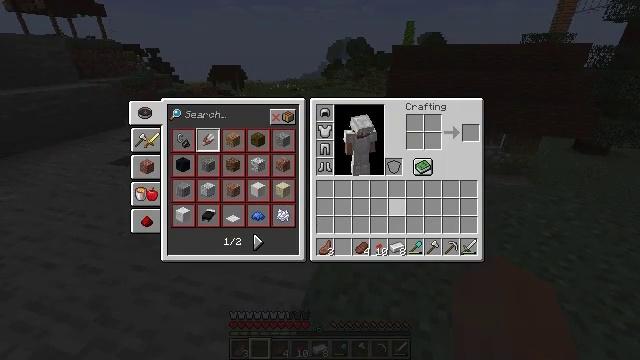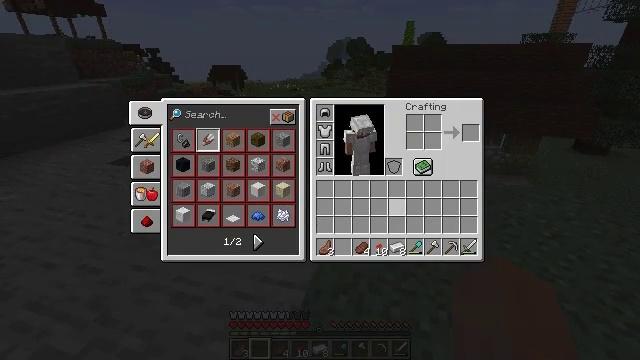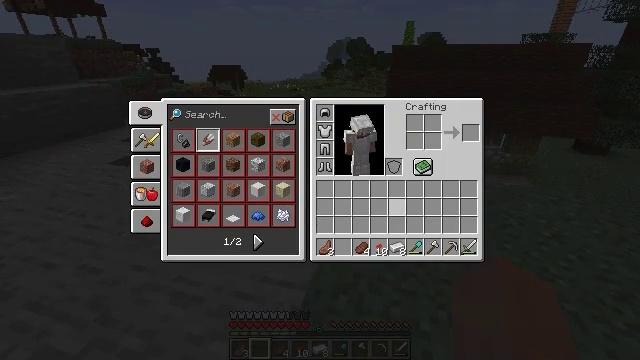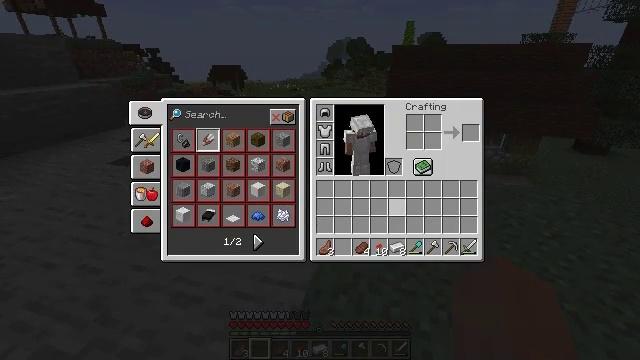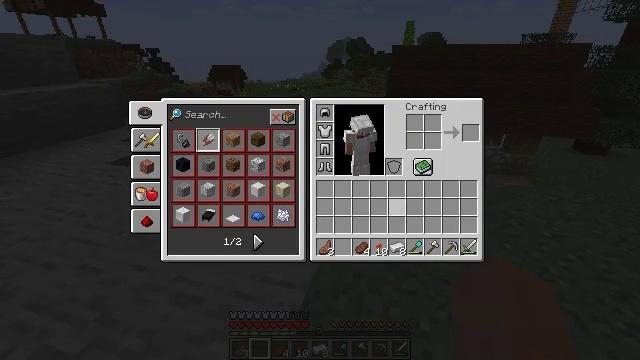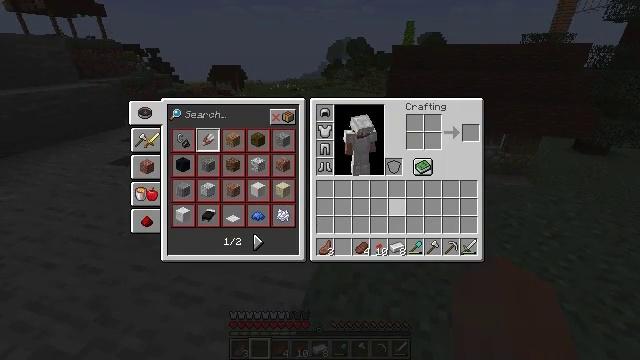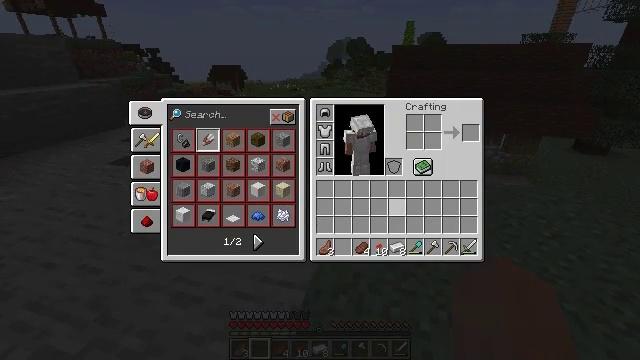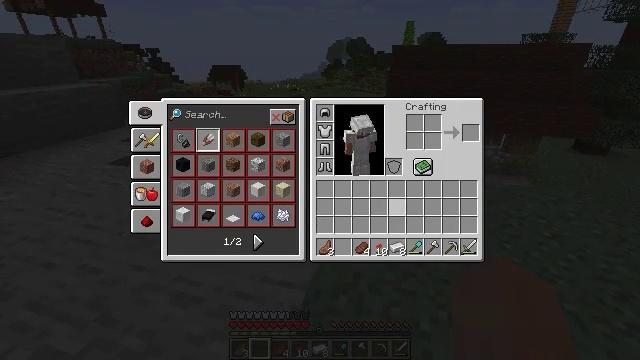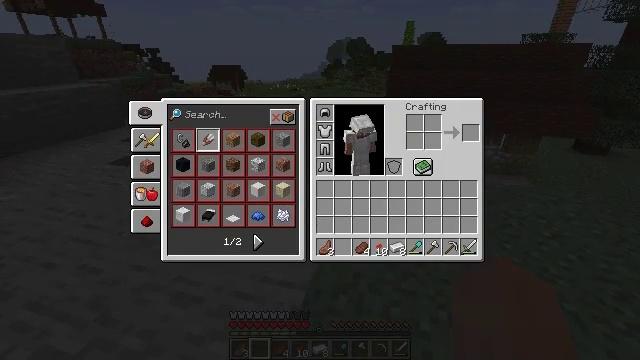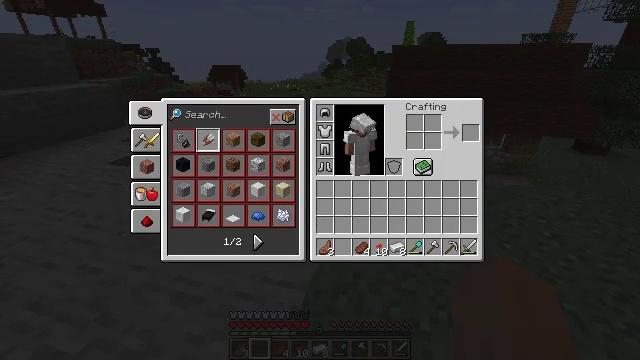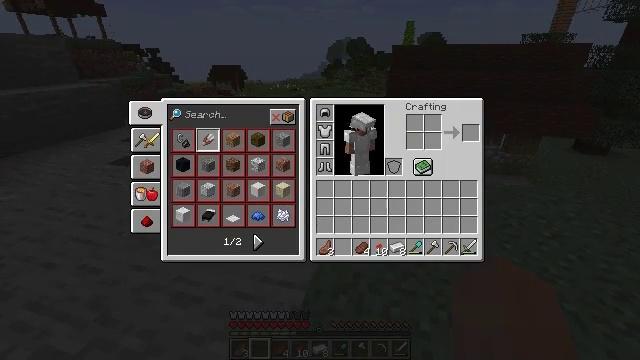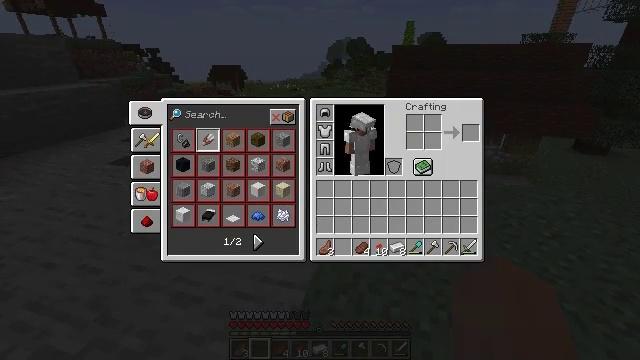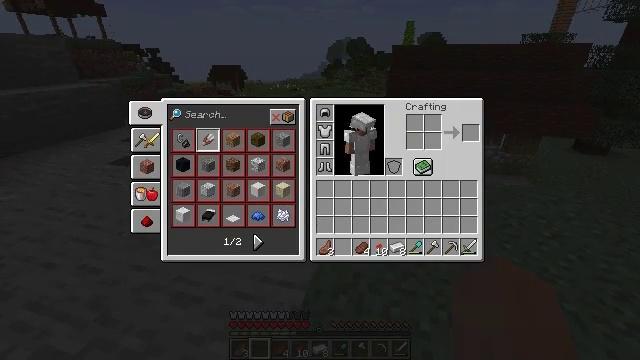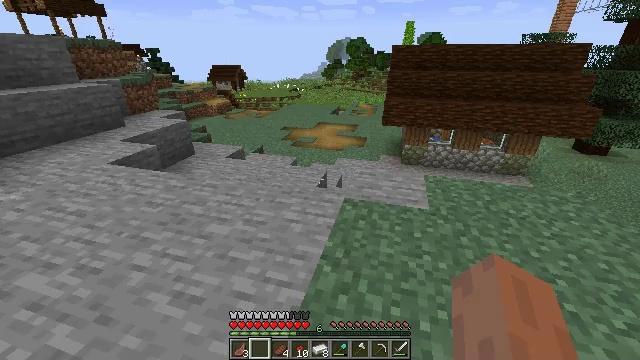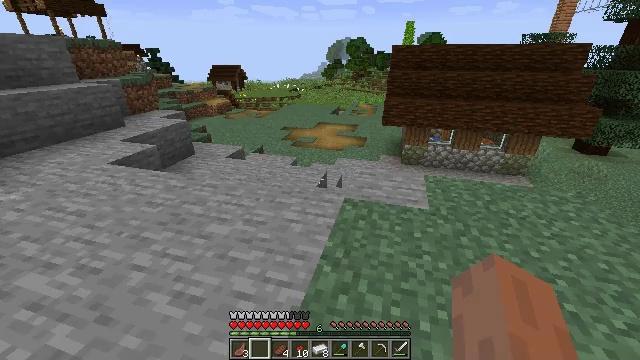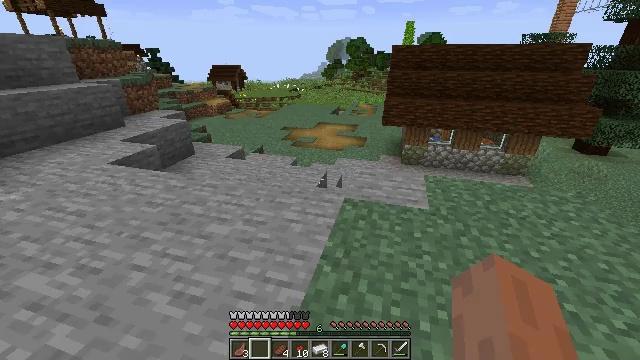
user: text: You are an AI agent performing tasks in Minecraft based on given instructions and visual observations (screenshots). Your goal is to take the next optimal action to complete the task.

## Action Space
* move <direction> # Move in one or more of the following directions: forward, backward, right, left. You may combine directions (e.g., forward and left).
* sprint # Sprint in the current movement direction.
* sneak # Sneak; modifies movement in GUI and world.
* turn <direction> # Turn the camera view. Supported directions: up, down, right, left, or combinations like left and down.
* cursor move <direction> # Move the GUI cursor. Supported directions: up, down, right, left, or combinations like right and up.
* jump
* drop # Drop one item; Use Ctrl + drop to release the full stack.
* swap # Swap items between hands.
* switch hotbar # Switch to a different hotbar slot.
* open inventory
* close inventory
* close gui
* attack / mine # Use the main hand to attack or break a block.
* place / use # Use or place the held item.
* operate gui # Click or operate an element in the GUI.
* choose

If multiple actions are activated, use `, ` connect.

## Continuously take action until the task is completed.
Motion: motion action
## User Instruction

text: Harvest jungle planks from a wall or floor.
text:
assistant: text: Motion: operate gui
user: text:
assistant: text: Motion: no_op
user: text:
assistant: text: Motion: no_op
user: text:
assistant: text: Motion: no_op
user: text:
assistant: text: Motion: no_op
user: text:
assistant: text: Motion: no_op
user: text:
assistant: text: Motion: no_op
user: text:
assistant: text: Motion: cursor move right and up
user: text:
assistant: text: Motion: cursor move right and up
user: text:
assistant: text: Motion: no_op
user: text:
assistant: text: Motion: no_op
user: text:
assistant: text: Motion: no_op
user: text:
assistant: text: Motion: no_op
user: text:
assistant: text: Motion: no_op
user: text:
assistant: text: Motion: no_op
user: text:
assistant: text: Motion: turn right and up
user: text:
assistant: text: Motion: turn right and up
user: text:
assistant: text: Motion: turn right and up
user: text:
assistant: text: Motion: turn right and up
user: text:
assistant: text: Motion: turn right and up
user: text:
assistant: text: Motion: turn right
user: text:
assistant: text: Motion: no_op
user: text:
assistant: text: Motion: no_op
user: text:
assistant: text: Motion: no_op
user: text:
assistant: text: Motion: no_op
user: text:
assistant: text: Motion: no_op
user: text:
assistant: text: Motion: turn left and up
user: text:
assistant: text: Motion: turn up
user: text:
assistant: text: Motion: turn right and up
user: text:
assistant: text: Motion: turn up